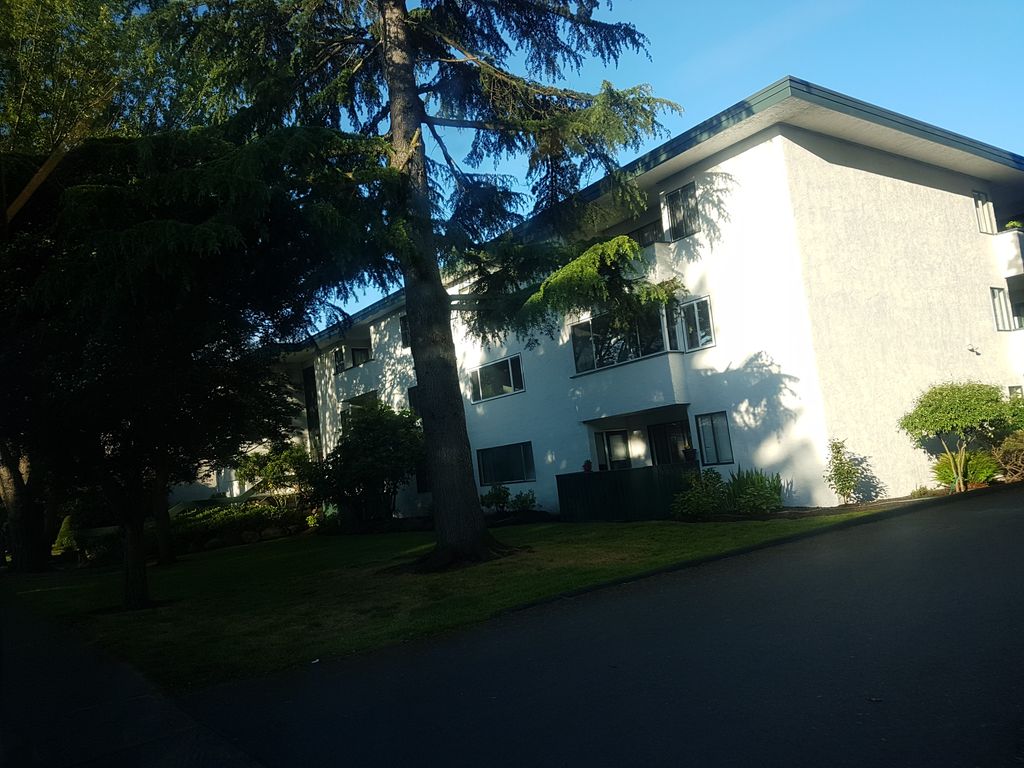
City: victoria